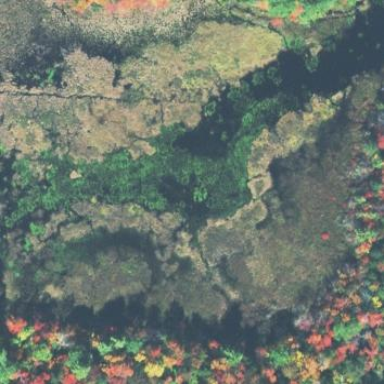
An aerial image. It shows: Wetland area.